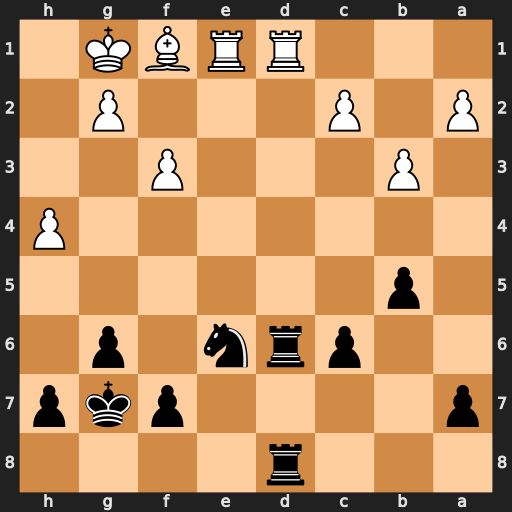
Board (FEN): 3r4/p4pkp/2prn1p1/1p6/7P/1P3P2/P1P3P1/3RRBK1
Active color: b
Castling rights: -
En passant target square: -
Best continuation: Rxd1 Rxd1 Rxd1